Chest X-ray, PA view. Patient: 37 years old, sex F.
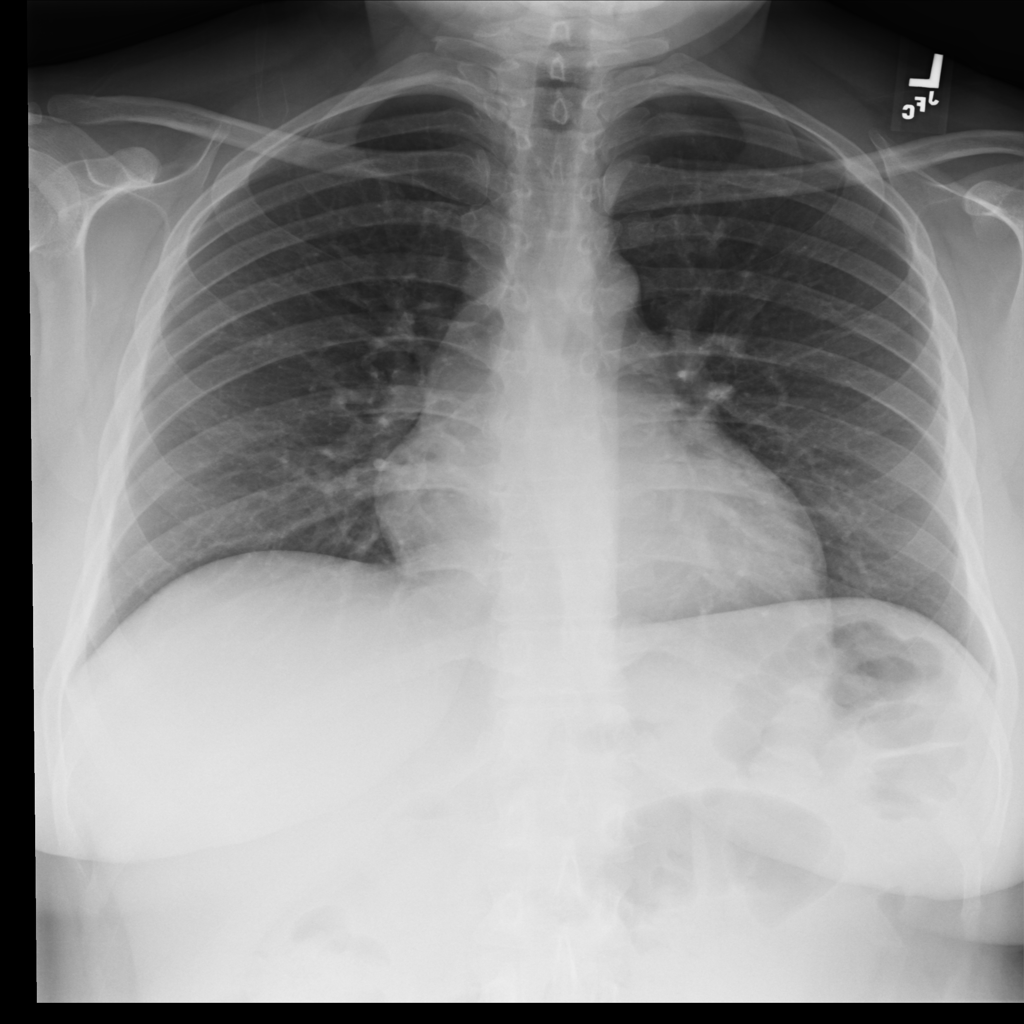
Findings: No Finding